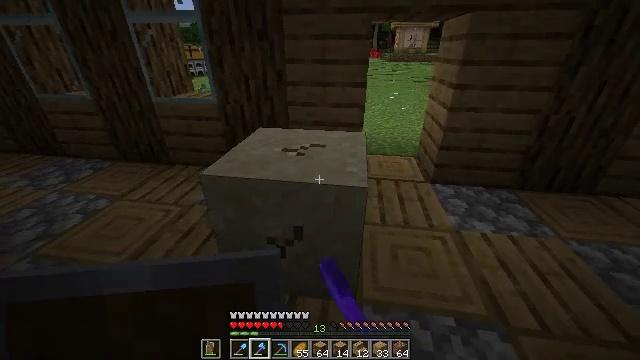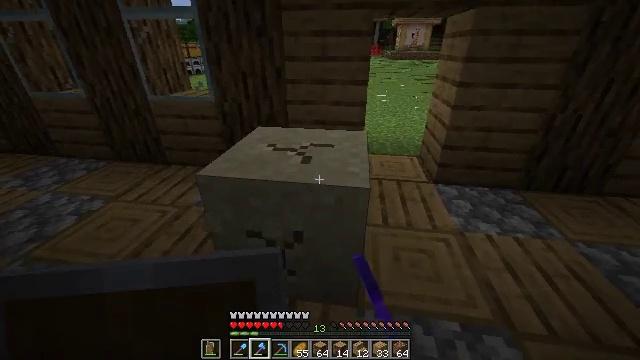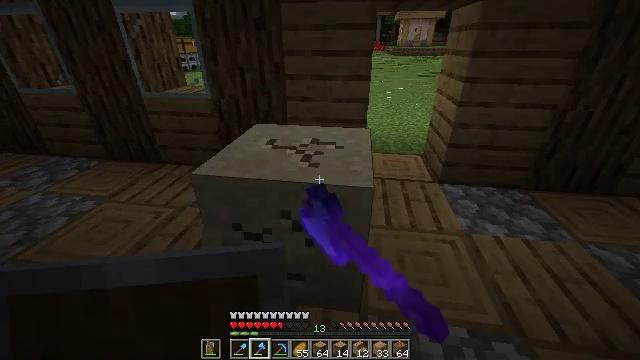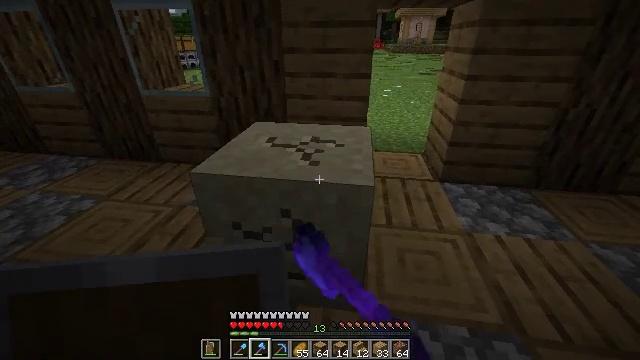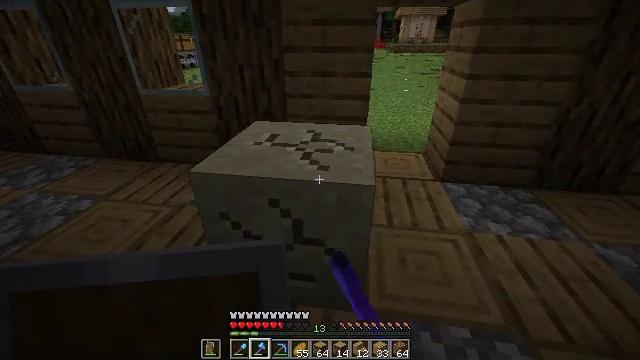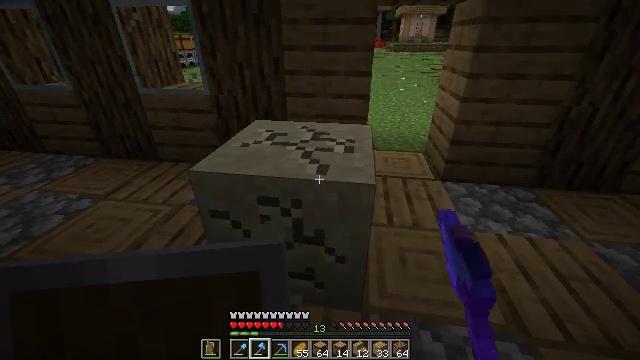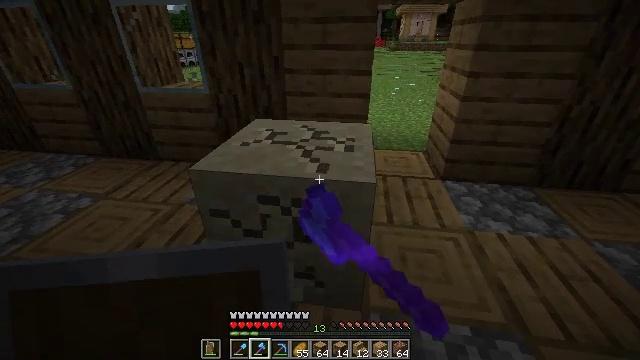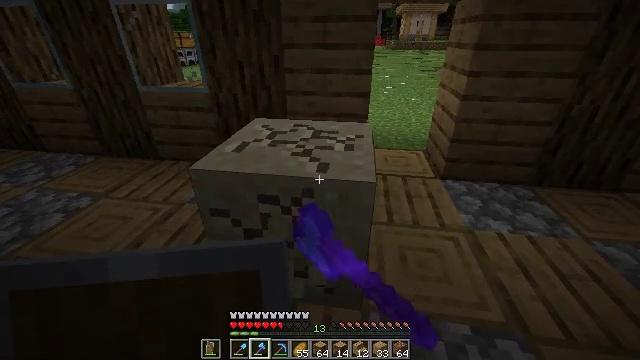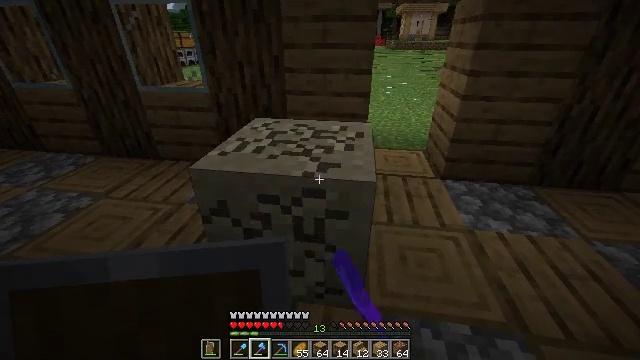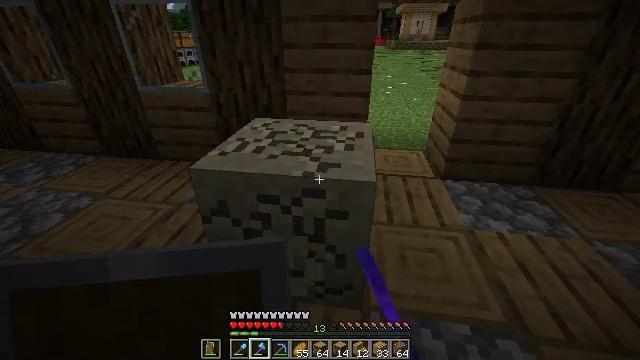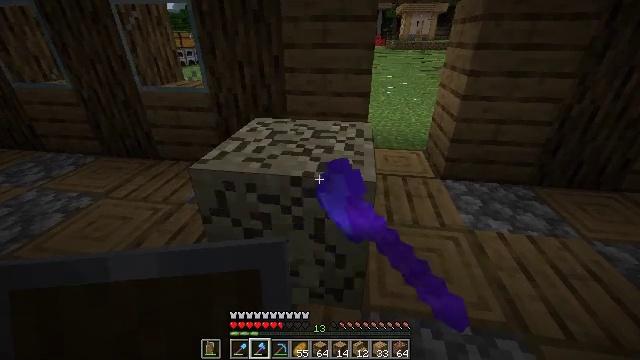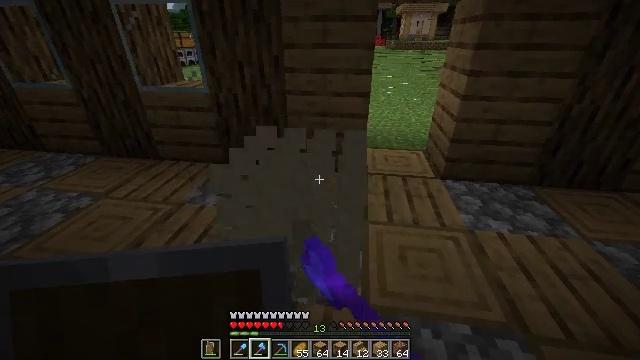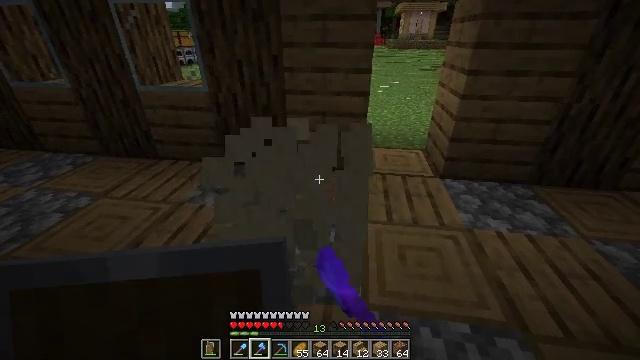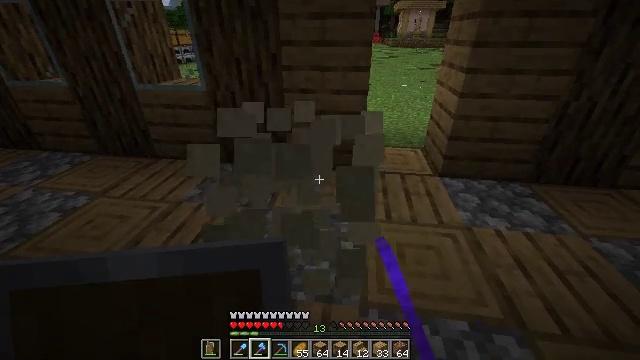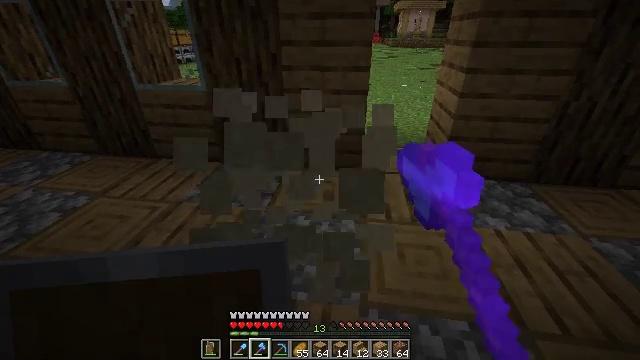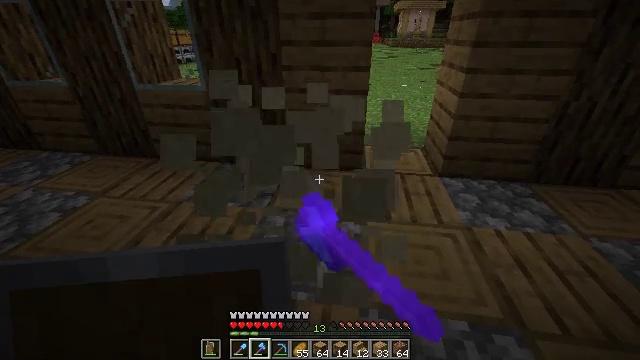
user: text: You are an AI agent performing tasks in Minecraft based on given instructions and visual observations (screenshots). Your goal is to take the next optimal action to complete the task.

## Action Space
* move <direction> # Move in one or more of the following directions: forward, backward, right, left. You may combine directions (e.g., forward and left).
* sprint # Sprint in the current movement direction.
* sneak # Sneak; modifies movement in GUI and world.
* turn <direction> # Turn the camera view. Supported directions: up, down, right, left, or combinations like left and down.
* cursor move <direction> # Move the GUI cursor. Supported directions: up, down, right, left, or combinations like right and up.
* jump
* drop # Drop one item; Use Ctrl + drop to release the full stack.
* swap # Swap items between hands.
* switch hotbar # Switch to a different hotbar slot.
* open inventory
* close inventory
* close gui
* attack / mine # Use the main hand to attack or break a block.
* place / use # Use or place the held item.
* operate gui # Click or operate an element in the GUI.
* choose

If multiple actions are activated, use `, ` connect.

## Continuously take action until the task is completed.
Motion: motion action
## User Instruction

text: Dig up some sand.
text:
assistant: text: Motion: attack / mine
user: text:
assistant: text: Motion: attack / mine
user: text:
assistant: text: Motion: attack / mine
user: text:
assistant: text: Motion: attack / mine
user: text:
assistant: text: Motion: attack / mine
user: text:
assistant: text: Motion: attack / mine
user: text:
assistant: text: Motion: attack / mine
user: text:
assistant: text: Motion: attack / mine
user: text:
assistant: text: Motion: attack / mine
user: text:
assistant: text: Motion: attack / mine
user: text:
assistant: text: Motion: attack / mine
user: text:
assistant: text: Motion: attack / mine
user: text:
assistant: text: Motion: attack / mine
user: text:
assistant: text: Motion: no_op
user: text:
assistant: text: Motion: no_op
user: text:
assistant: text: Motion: no_op